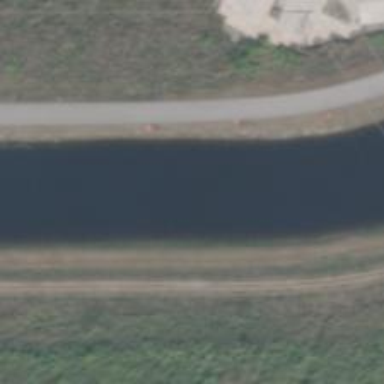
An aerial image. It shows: Canal.